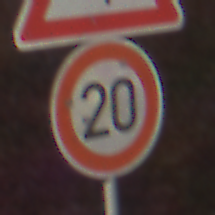
Verkehrszeichen: Geschwindigkeit20
Zusatzzeichen oben: FlugbetriebLinks
Umgebung: Outdoor, Nature
Tageszeit: Night
Wetter: Clear
Licht: Natural
Jahreszeit: NotSpecified
Kontrast: LowContrast